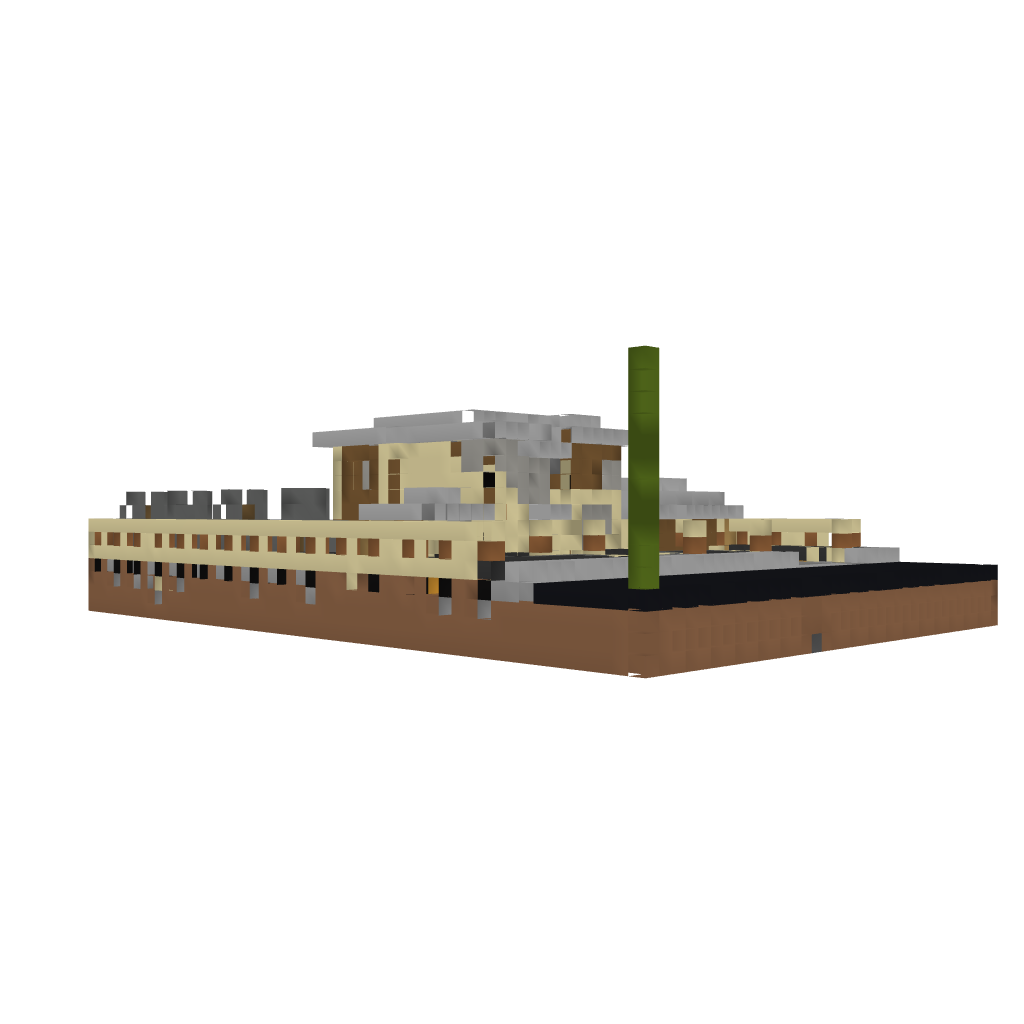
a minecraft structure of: Modern House